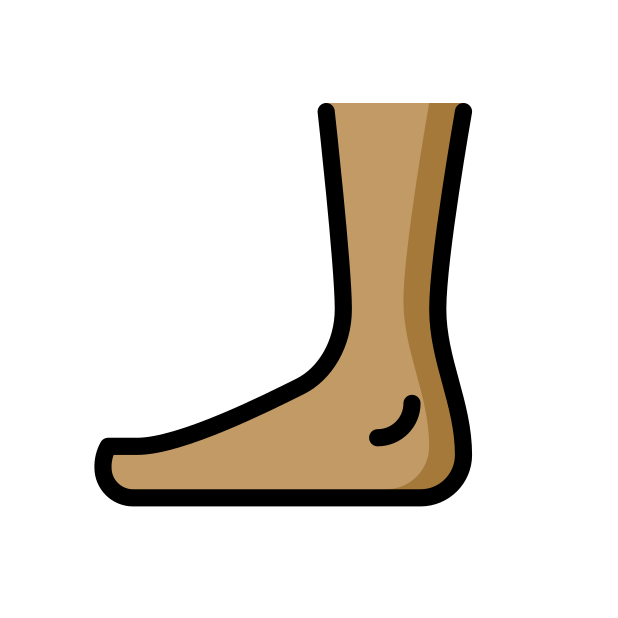
foot: medium skin tone